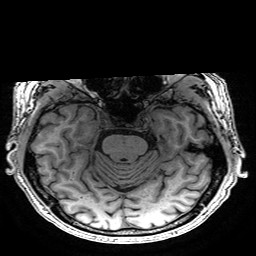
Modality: T1w
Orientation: coronal
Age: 78
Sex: male
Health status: healthy
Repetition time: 2.53 s
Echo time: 0.0034 s